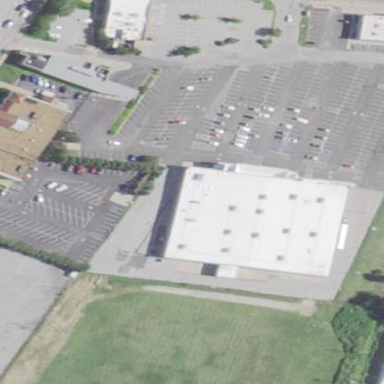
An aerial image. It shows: Commercial building.